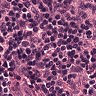
Metastatic tissue present: no